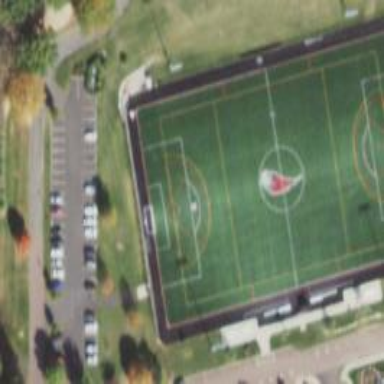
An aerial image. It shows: Grass pitch designated for soccer.